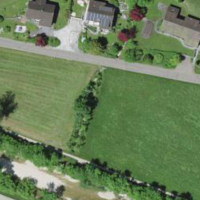
EUNIS habitat code: 24
Species observed at this site:
Symphoricarpos albus
Cornus sanguinea
Lamium galeobdolon